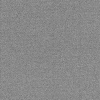
Atmospheric dust classification: dusty